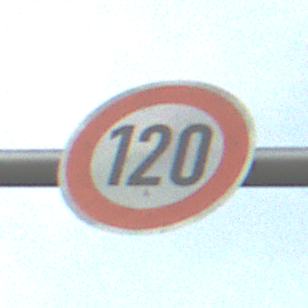
Verkehrszeichen: Geschwindigkeit120
Umgebung: Outdoor, Urban
Tageszeit: MorningAfternoon
Wetter: PartlyCloudy
Licht: Natural
Jahreszeit: NotSpecified
Kontrast: LowContrast